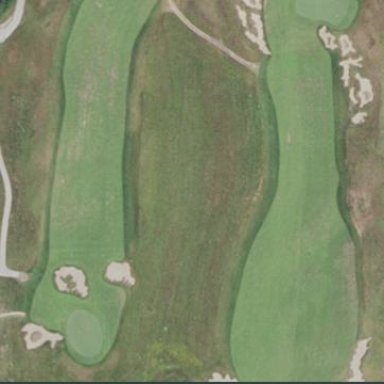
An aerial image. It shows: Area of rough grass used for golf.